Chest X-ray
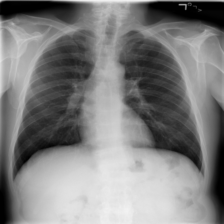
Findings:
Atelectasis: negative
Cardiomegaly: negative
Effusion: negative
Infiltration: negative
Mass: negative
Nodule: negative
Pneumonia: negative
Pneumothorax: negative
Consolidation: negative
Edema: negative
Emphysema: negative
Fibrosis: negative
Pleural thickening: negative
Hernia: negative